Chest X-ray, PA view. Patient: 67 years old, sex M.
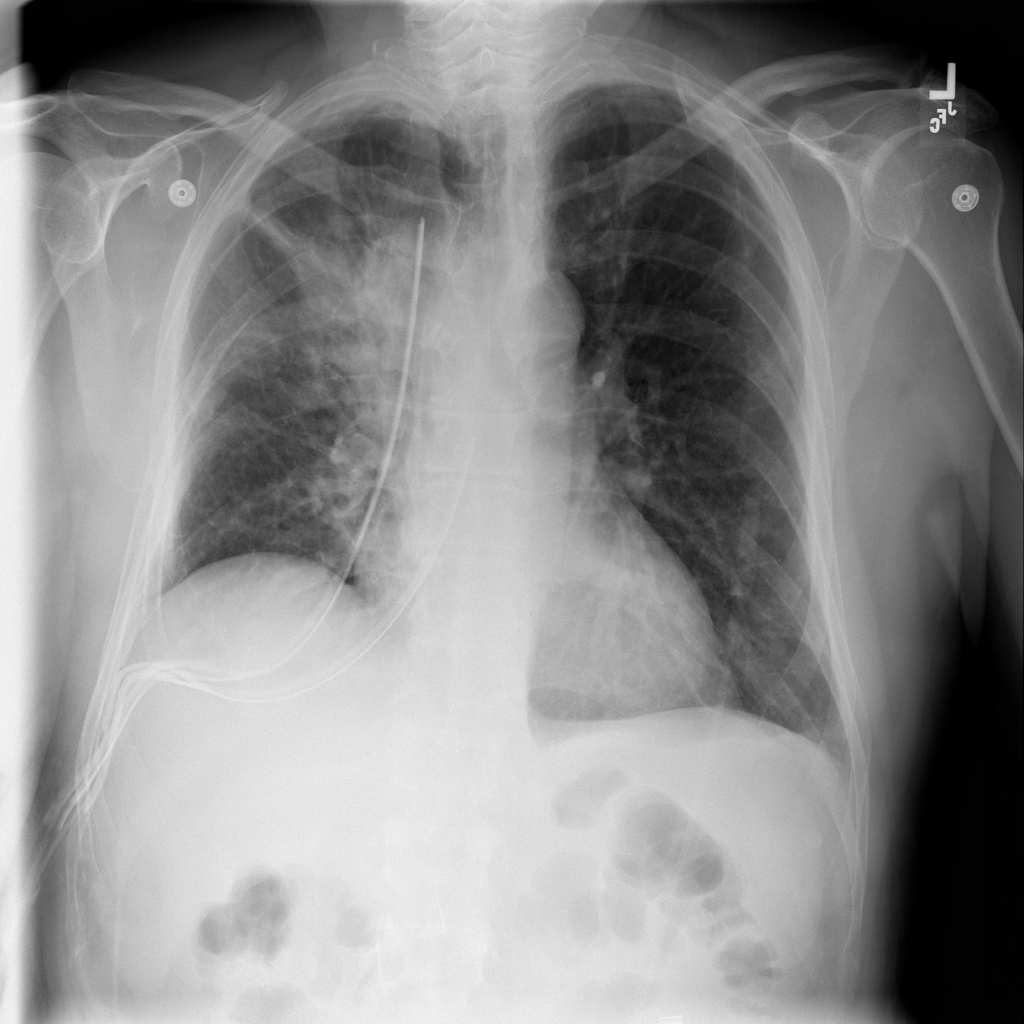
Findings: No Finding